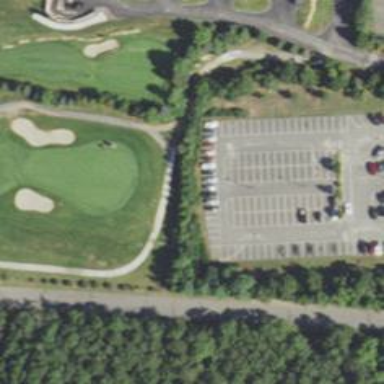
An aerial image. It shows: Service road designated as golf cart path.